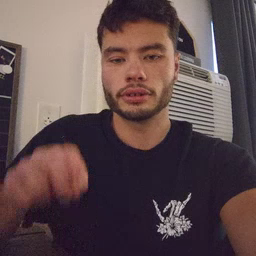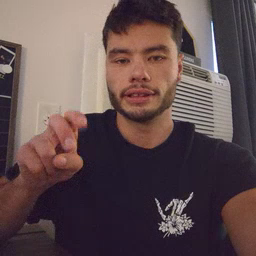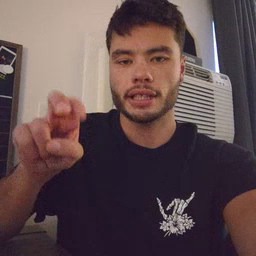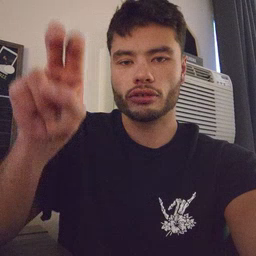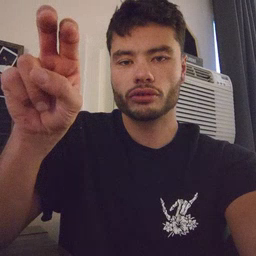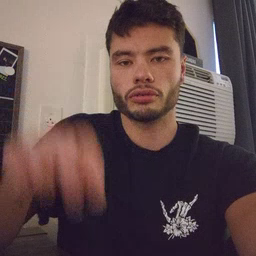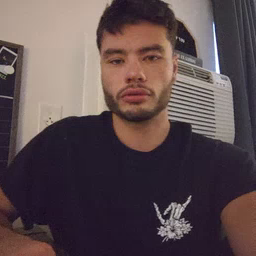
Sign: stairs